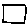
Label: square